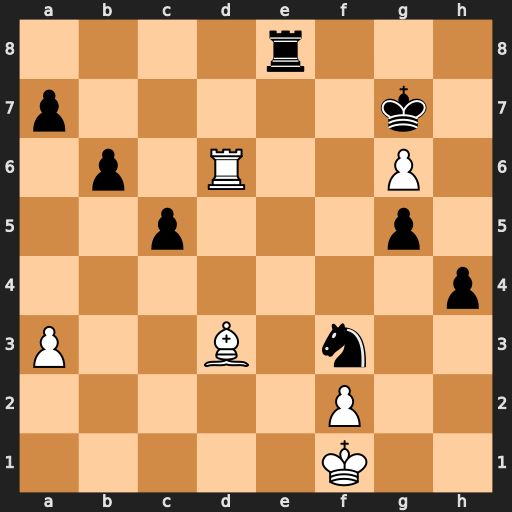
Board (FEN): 4r3/p5k1/1p1R2P1/2p3p1/7p/P2B1n2/5P2/5K2
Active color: w
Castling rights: -
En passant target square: -
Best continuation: Rd7+ Kf6 Rf7+